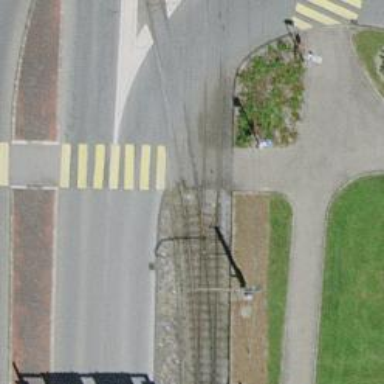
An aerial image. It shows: Railway crossing.